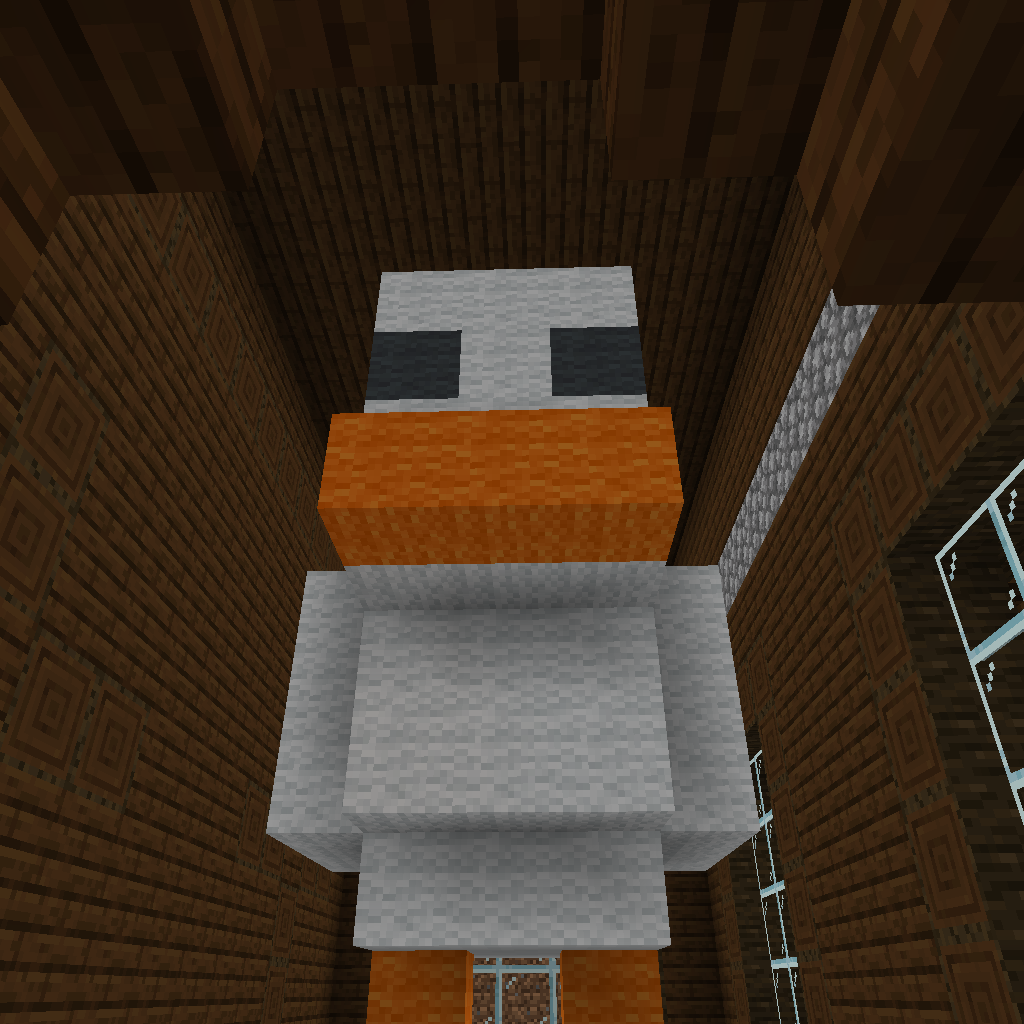
chicken statue inside mansion